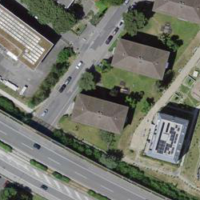
EUNIS habitat code: 57
Species observed at this site:
Quercus ilex
Cirsium arvense
Salvia pratensis